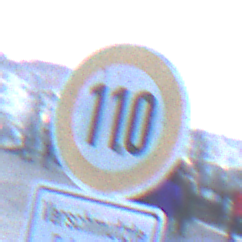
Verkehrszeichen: Geschwindigkeit110
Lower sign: HinweiseAufGefahrenDurchVerbaleAngabe4
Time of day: Dawn
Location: Outdoor (Urban)
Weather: Clear
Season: NotSpecified
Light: Natural